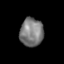
Tissue: skin
Cell type: Others
Senescence score: 0.7348
Nuclear area (px): 651
Mean DAPI intensity: 123.338